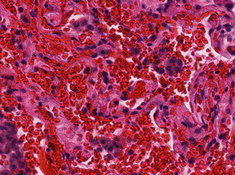
Tumor epithelial tissue: no
Tumor-associated stroma tissue: yes
Normal tissue: no